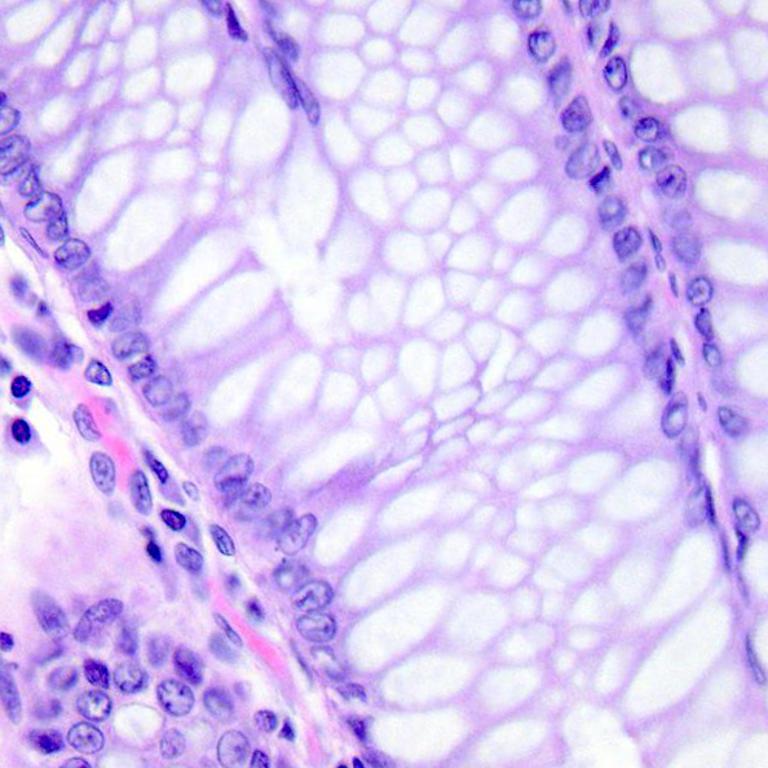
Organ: colon
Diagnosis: benign